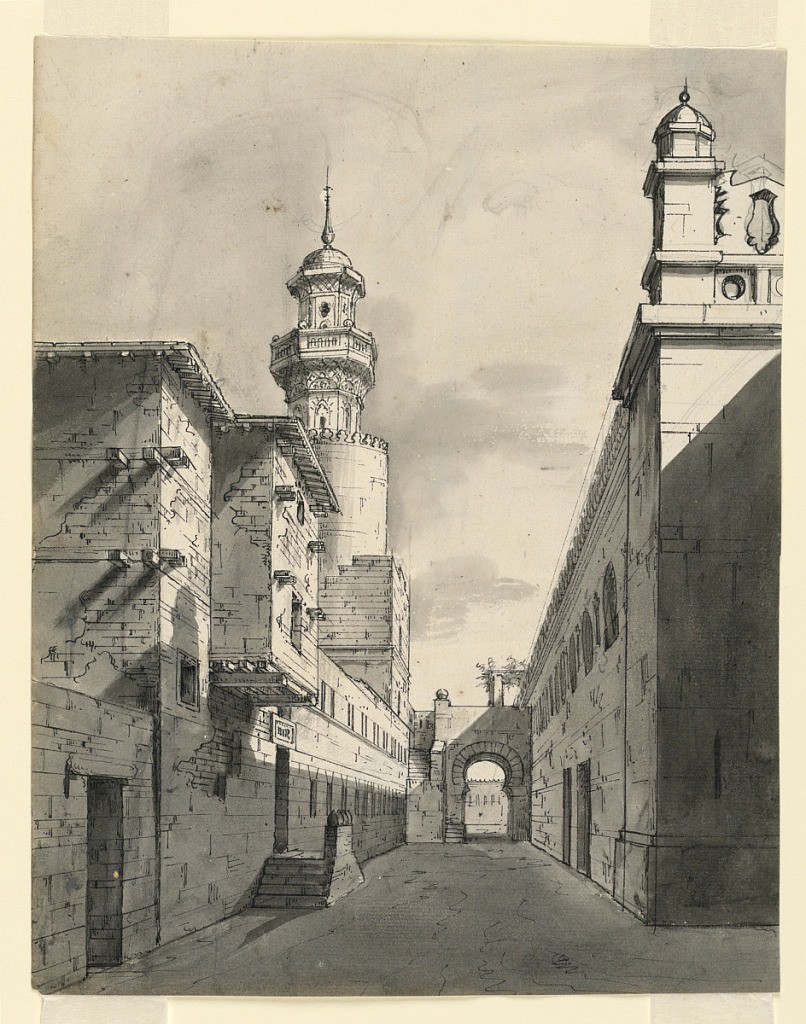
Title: Stage Design, Oriental Street
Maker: Romolo Achille Liverani, Italian, 1809 - 1872
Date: early 19th century
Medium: Pen and sepia ink, brush and wash on paper
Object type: Drawing
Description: Vertical rectangle. Street in town with rows of buildings on either side, tower at left.